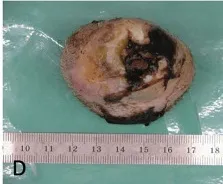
(D,E) Macroscopy of the PTC.
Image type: medical_photograph (other_medical_photograph)